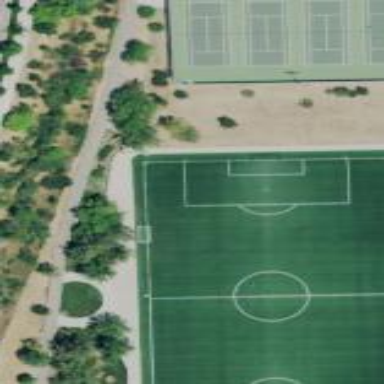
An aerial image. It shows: Soccer pitch designated for leisure and sports activities.